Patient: sex M, age 32
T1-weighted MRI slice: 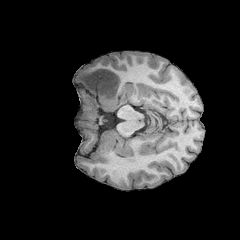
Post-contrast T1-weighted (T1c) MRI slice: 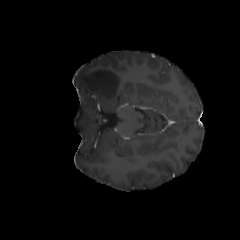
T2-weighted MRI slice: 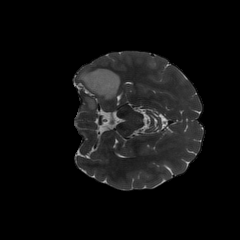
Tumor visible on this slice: yes
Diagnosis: Astrocytoma, IDH-mutant
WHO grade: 2